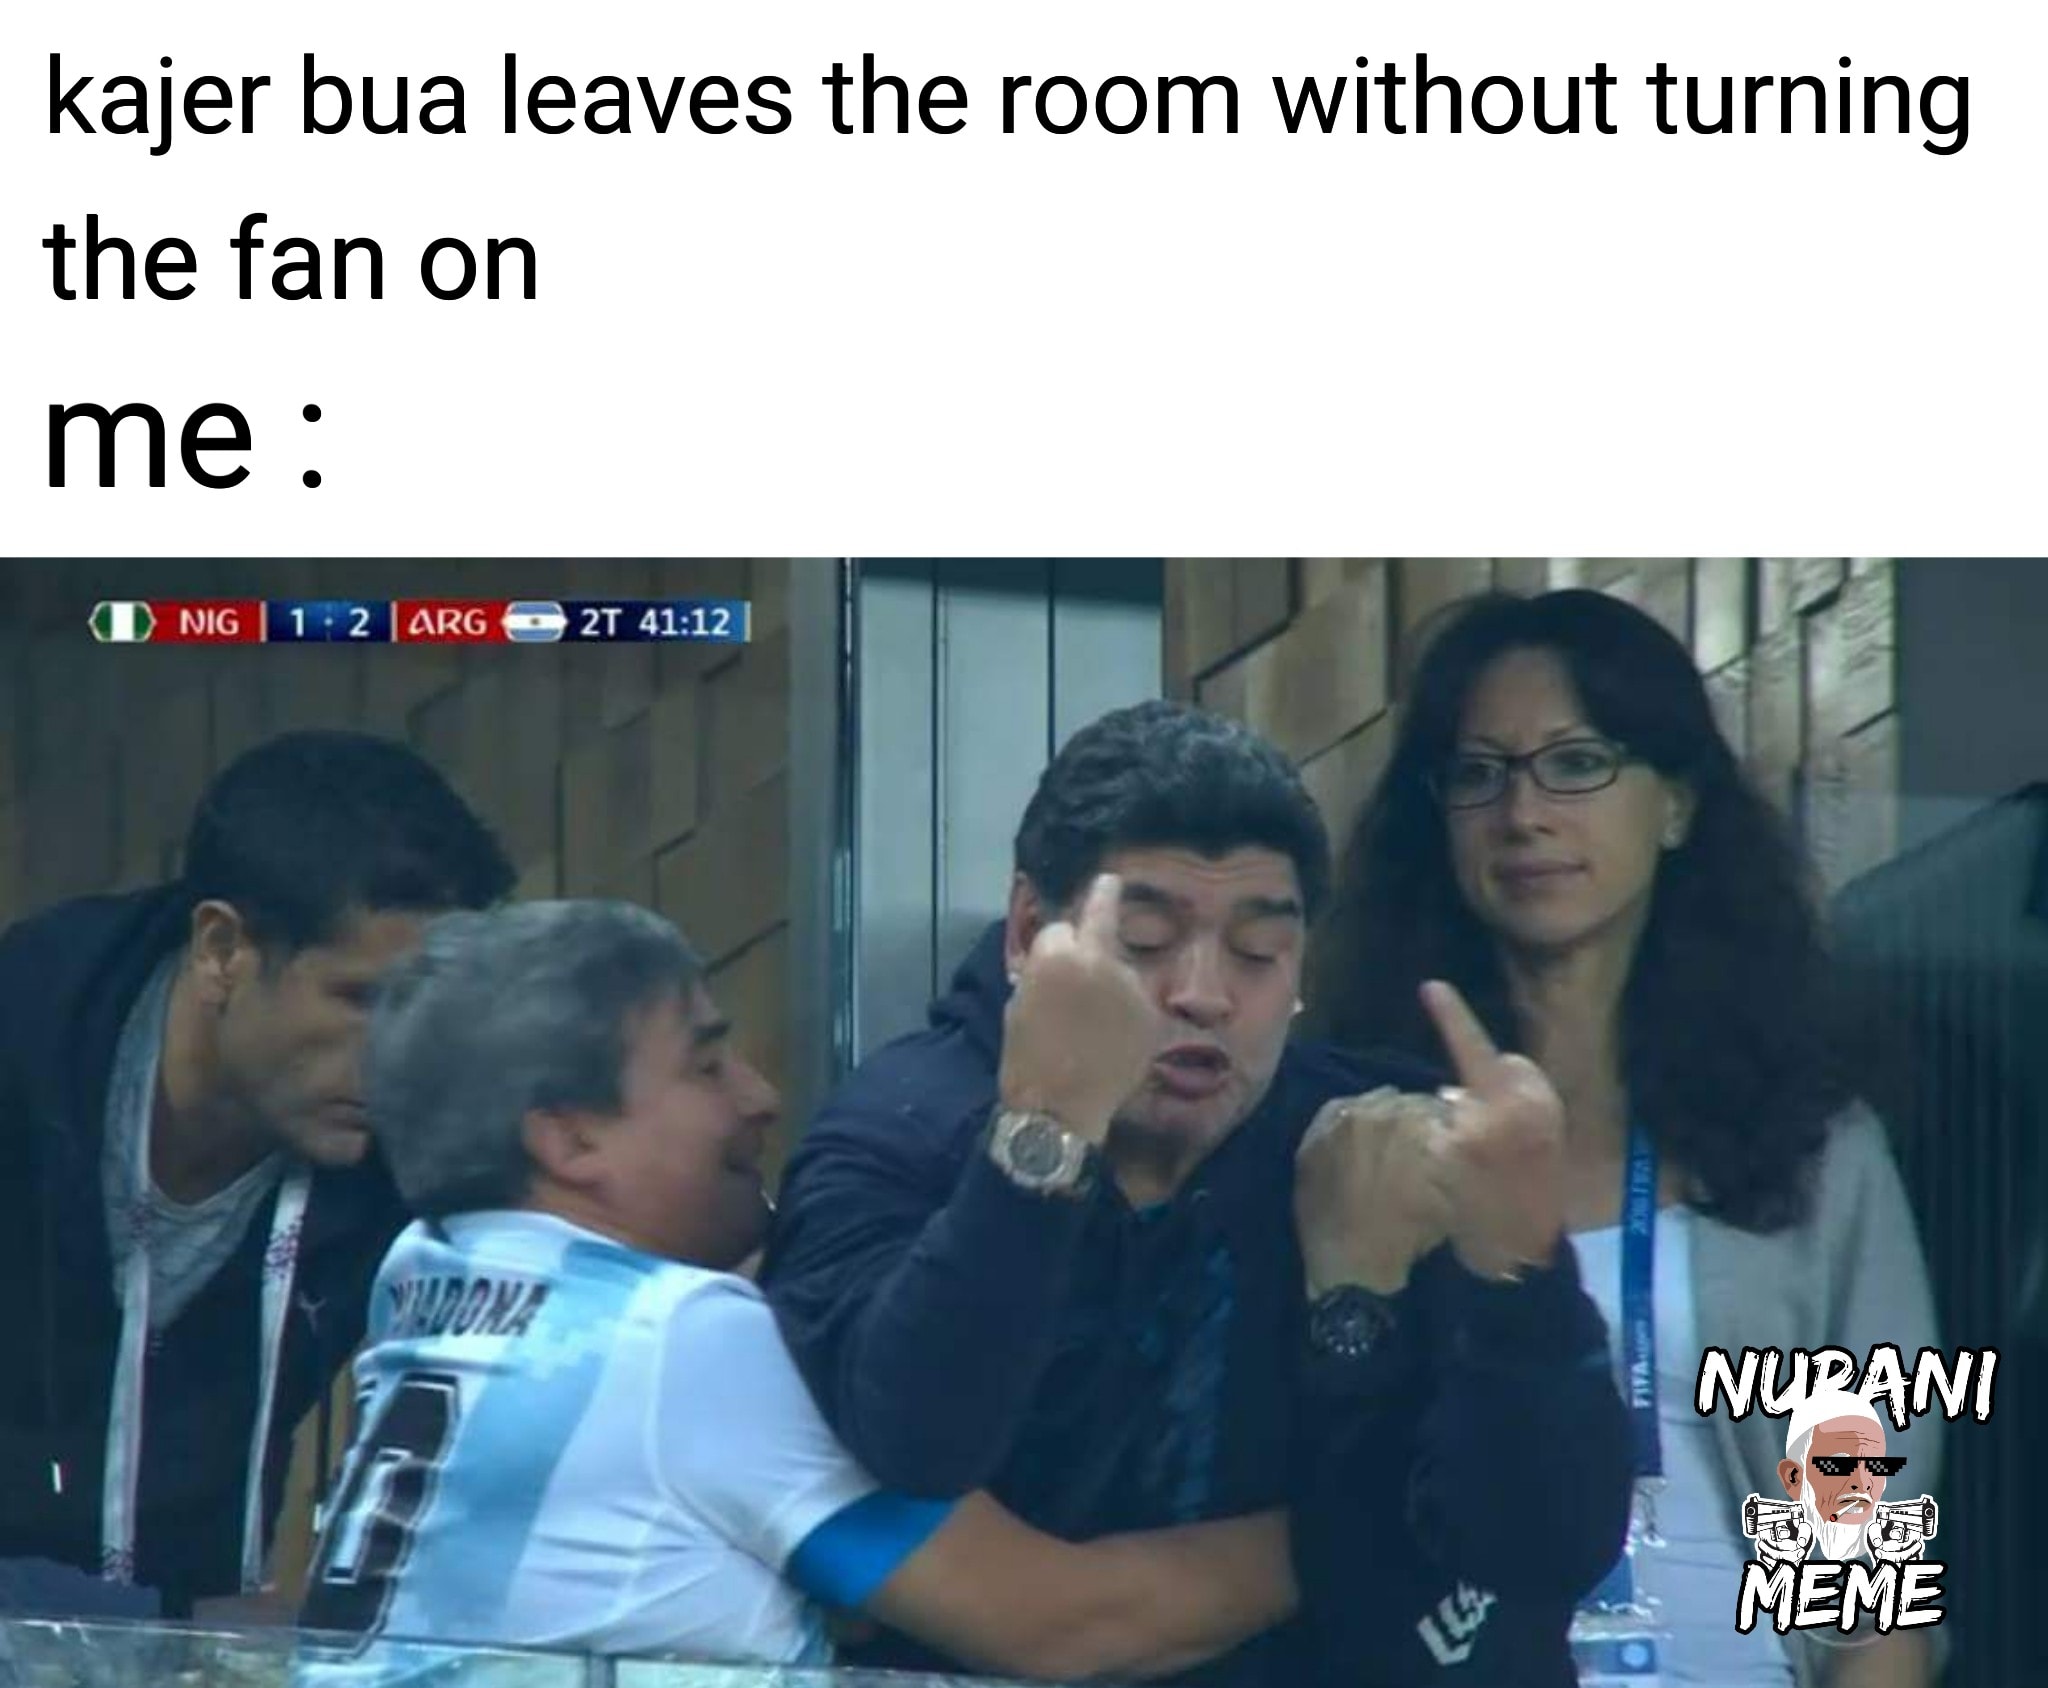
Caption: kajer bua leaves the room without turning the fan on     me:
Label: non-hate